Question: IE (10) Is it possible to remove dotted outline of input element?

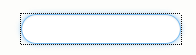
Answer: IE does not draw an outline for 'input' elements by default. So you need to find out what in your style sheets causes it and remove or override the relevant setting. For an override, you can use
'''
input { outline-style: none }
'''
But depending on the style sheet that causes the problem, you may need to make the selector more specific and/or add '!important'.